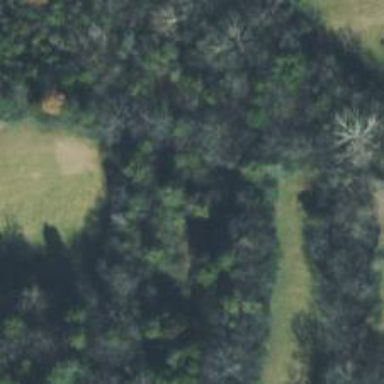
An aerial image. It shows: Disc golf tee area.